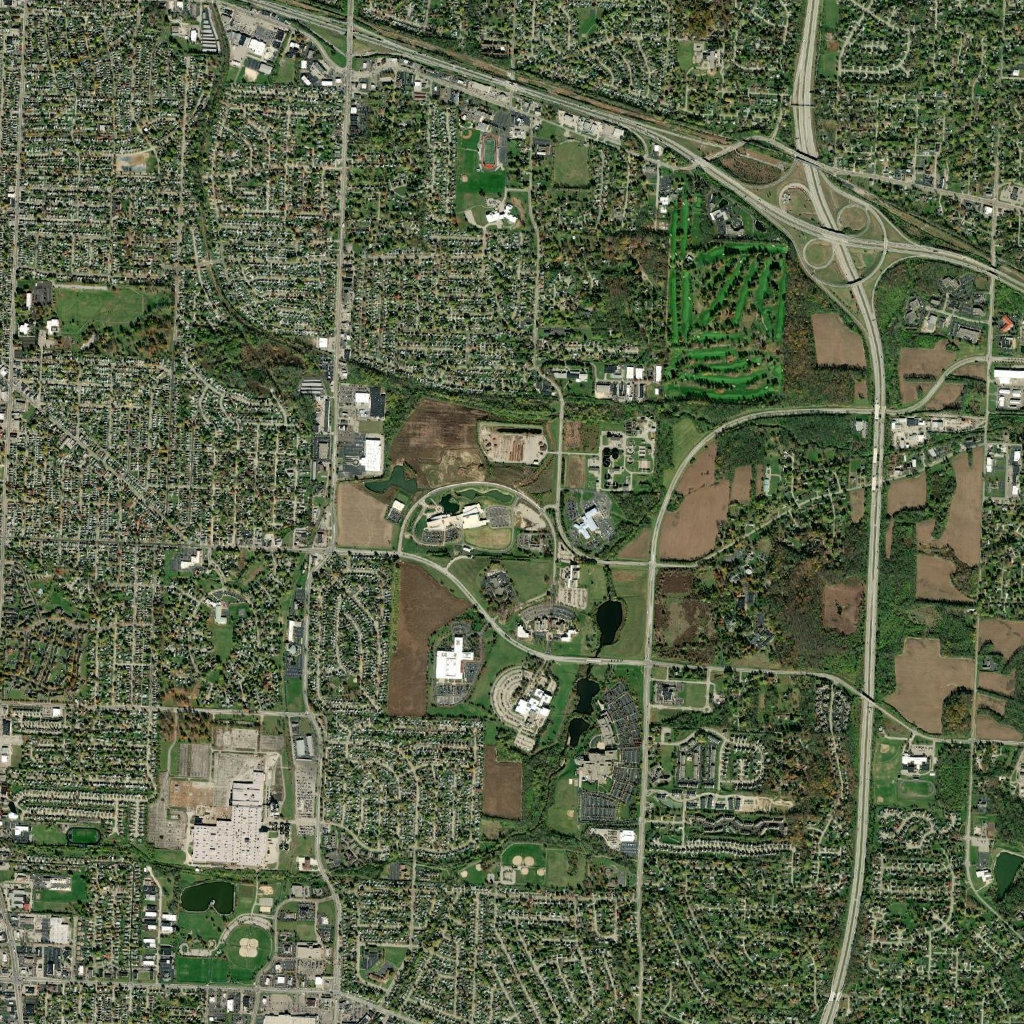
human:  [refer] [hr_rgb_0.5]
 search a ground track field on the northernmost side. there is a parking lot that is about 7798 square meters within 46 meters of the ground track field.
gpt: <box>[[46, 13, 48, 16, 0]]</box>

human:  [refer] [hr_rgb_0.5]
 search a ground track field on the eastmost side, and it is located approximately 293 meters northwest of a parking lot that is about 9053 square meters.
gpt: <box>[[87, 76, 91, 77, 0]]</box>

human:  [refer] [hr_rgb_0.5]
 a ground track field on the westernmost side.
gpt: <box>[[6, 80, 9, 82, 0]]</box>

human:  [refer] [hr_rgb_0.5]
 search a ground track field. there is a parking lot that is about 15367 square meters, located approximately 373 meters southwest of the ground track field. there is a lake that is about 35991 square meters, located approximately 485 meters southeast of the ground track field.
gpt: <box>[[6, 80, 9, 82, 0]]</box>

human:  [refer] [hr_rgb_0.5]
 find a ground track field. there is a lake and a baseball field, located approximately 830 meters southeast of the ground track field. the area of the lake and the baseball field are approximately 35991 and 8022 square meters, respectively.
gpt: <box>[[6, 80, 9, 82, 0]]</box>